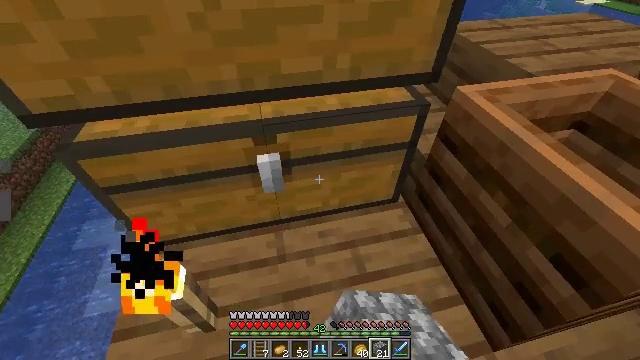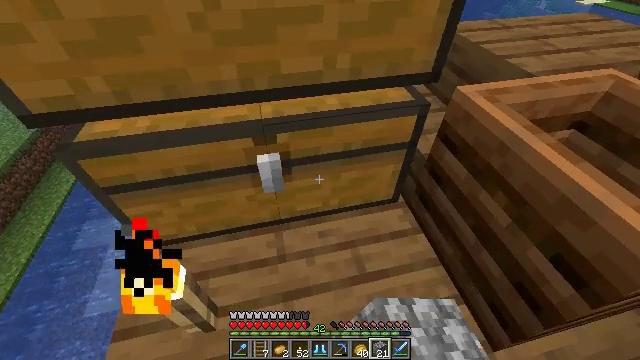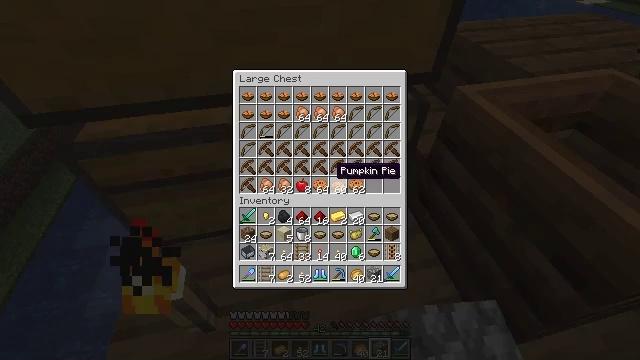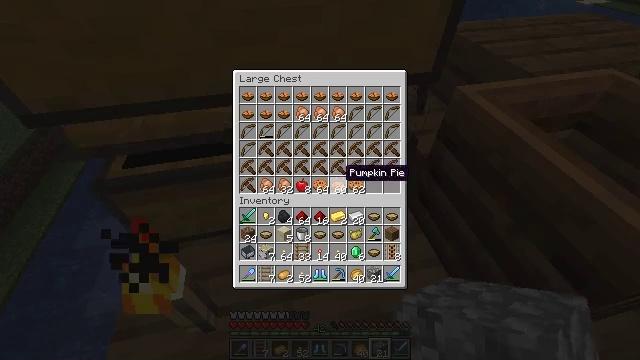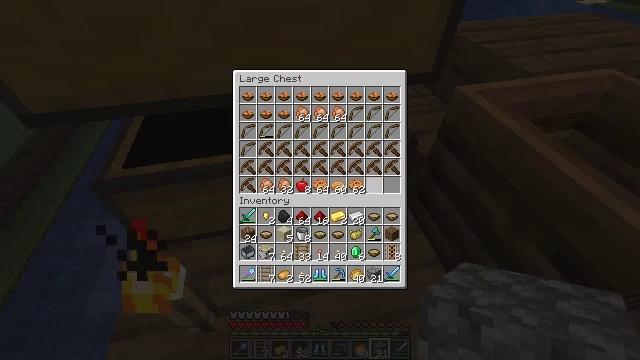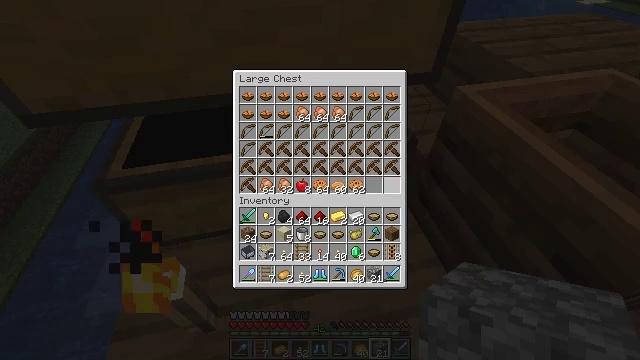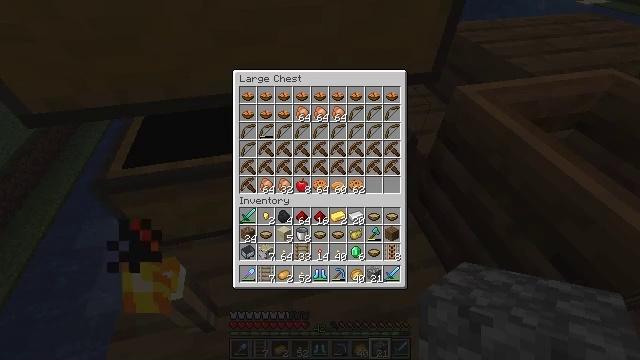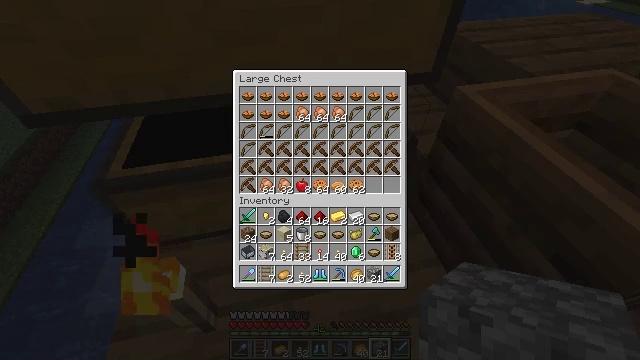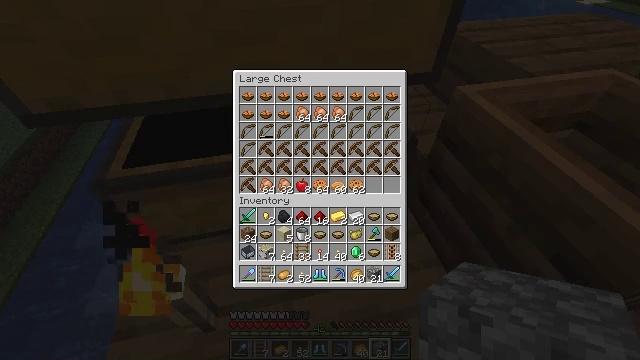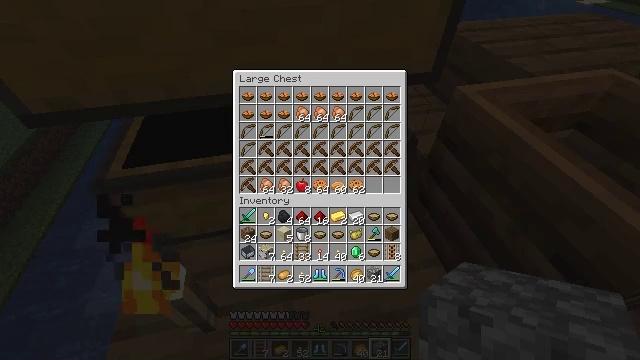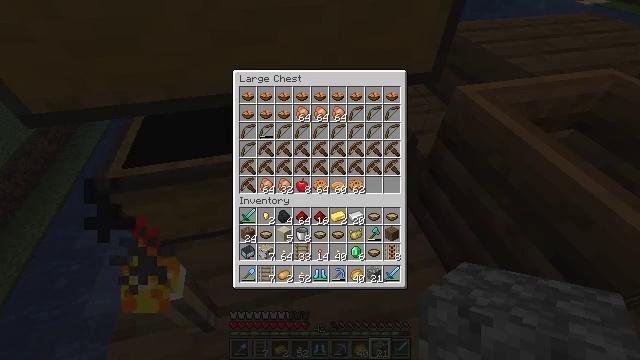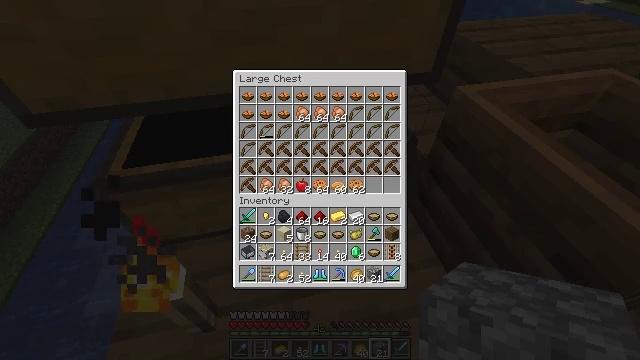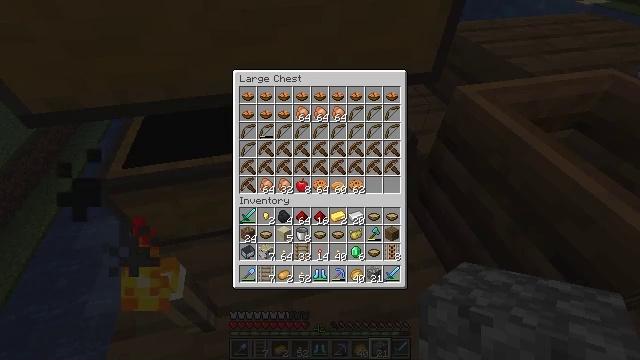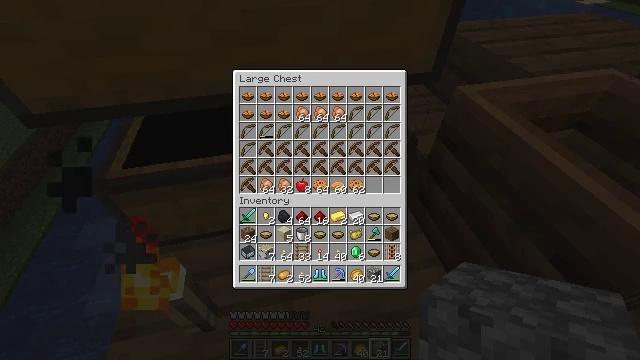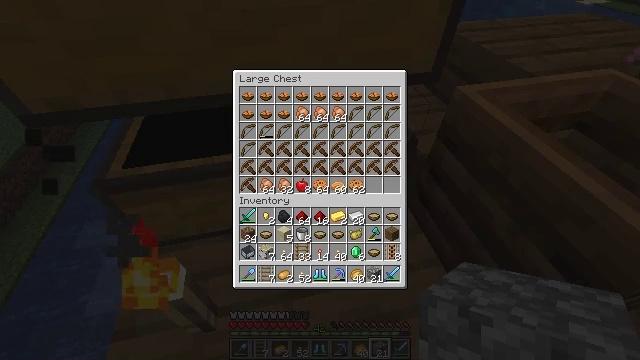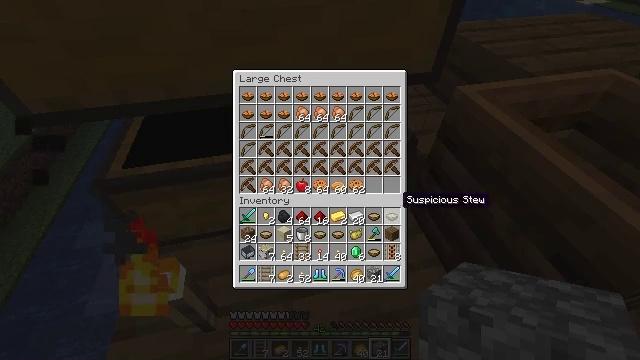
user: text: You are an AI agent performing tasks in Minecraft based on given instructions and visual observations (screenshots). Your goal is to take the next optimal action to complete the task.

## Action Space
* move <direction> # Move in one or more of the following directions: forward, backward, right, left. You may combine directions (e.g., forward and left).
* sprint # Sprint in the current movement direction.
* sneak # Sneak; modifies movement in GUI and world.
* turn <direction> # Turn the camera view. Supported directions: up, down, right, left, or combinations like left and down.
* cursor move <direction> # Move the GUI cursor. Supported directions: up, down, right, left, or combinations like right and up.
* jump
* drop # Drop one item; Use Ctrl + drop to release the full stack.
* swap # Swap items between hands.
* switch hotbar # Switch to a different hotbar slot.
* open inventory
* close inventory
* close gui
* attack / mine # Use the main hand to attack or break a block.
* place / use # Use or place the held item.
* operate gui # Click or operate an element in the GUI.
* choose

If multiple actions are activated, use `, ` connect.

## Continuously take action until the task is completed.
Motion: motion action
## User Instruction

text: Interact with the crafting table to make a golden carrot.
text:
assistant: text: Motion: no_op
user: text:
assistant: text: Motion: cursor move right, open gui
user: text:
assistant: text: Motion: cursor move right
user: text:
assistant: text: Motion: cursor move right
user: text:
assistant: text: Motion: cursor move right
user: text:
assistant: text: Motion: cursor move right
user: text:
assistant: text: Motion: no_op
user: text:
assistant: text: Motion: no_op
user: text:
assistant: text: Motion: no_op
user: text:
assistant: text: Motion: sneak
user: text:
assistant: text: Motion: sneak
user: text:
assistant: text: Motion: sneak
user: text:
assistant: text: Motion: sneak, cursor move left
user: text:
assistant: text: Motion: sneak
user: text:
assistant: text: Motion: sneak
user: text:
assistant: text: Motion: sneak
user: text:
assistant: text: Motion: sneak
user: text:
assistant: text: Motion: sneak
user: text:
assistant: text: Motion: sneak, operate gui
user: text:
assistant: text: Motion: sneak, operate gui
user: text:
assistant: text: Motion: sneak, cursor move left, operate gui
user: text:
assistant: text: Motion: sneak
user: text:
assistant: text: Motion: sneak
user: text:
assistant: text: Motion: sneak
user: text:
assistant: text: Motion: sneak
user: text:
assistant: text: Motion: sneak, operate gui
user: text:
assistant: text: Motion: sneak, operate gui
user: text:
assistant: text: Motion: sneak, operate gui
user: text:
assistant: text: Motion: sneak
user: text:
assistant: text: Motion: sneak